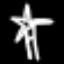
Label: palm tree